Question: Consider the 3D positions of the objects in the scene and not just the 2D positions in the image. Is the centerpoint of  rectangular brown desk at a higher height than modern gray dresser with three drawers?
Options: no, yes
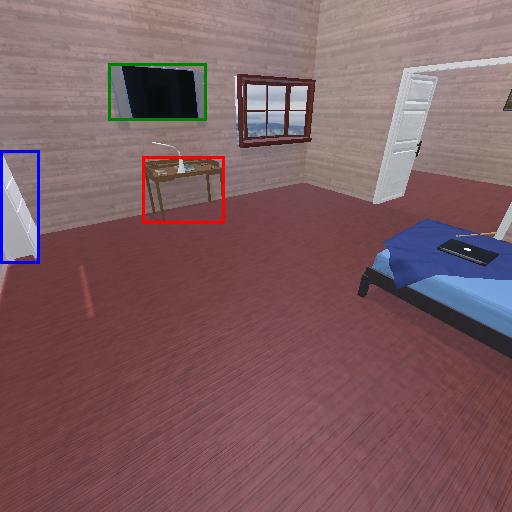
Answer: no